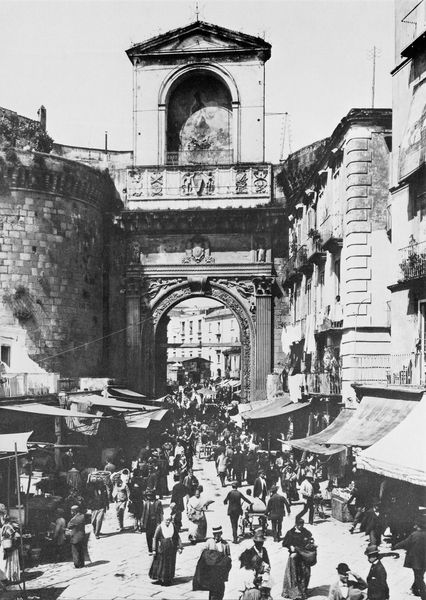
Titel: Das Capuana Tor in Napoli
Künstler: Gebrüder Alinari
Schlagwörter: gemälde, himmel, schatten, weiß, frauen, menschen, stadt, fenster, grau, hut, hüte, kleider, licht, männer, pfeiler, schwarz, strasse, gebäude, haus, leute, menge, ornament, alt, wand, architektur, steine, häuser, brüstung, gehen, sonne, händler, turm, balkon, sommer, ansicht, bogen, fassade, gasse, italien, passanten, laufen, dächer, giebel, mauer, fußgänger, geschäfte, läden, markt, pilaster, rundbogen, wandmalerei, tor, befestigung, flucht, foto, fotografie, photographie, eingang, nische, türme, torbogen, schwarz weiß, architrav, photo, dreiecksgiebel, gemäuer, portal, rustika, tore, stadttor, portikus, antik, apsis, verkehr, kapelle, stadtmauer, geschosse, aufnahme, käufer, archivolte, triumphbogen, antenne, lisenen, antennen, schlußstein, buden, stände, markisen, bazar, stadtbefestigung, gieber, haäuser